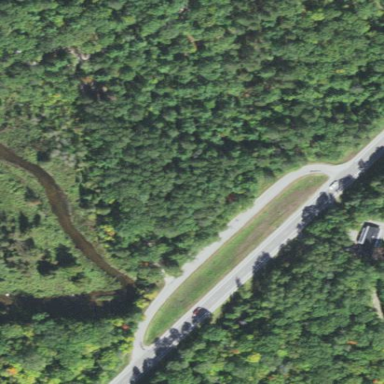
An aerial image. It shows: Rest area along the road.